Question: I created an options field on my WordPress options page. My field contains 36 images for patterns of my body theme. All things work perfectly.

How can I add a scroll bar to my options field until it only shows some images, then by scrolling shows other images?
How can I hide radio buttons and select images instead on radio buttons?
This is my code
'''
function YPE_body_pattern_callback() {
?>
<div>
<h3>Choose Pattern</h3>
<?php
$checked = 'checked="checked"';
$YPE_options = get_option( 'YPE_post_option_name' );
?>
<ul class="list-inline">
<?php for($i=1 ; $i<=36 ; $i++ ){
$pattern = 'body-bg'.$i; ?>
<li>
<input name="YPE_post_option_name[YPE_body_pattern]" type="radio" value="<?php echo $pattern ?>" <?php if($YPE_options['YPE_body_pattern'] == $pattern ) echo $checked; ?> />
<a href="#">
<img src="<?php echo get_template_directory_uri(); ?>/panel/images/patterns/<?php echo $pattern ?>.png" />
</a>
</li>
<?php } ?>
</ul>
</div>
<?php
}
'''
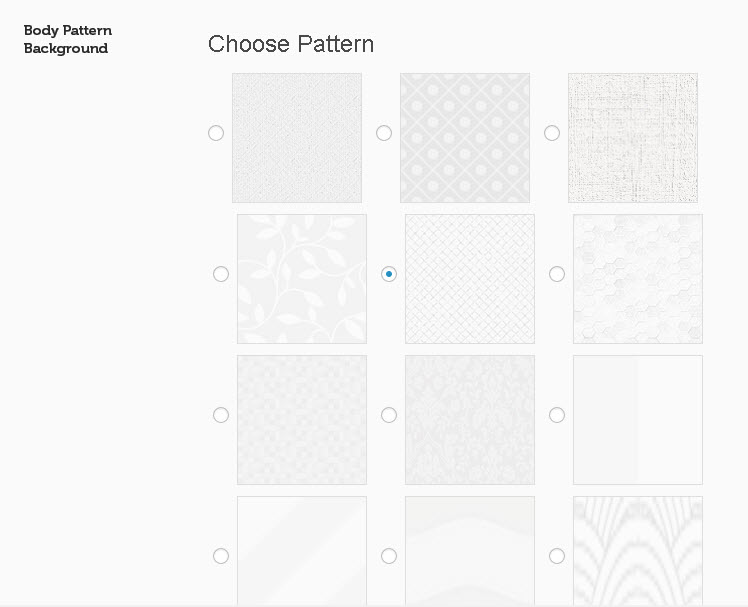
Answer: I solved my problem by using the 'overflow:scroll;width:300px;' CSS property for adding scroll bar by 300px height.